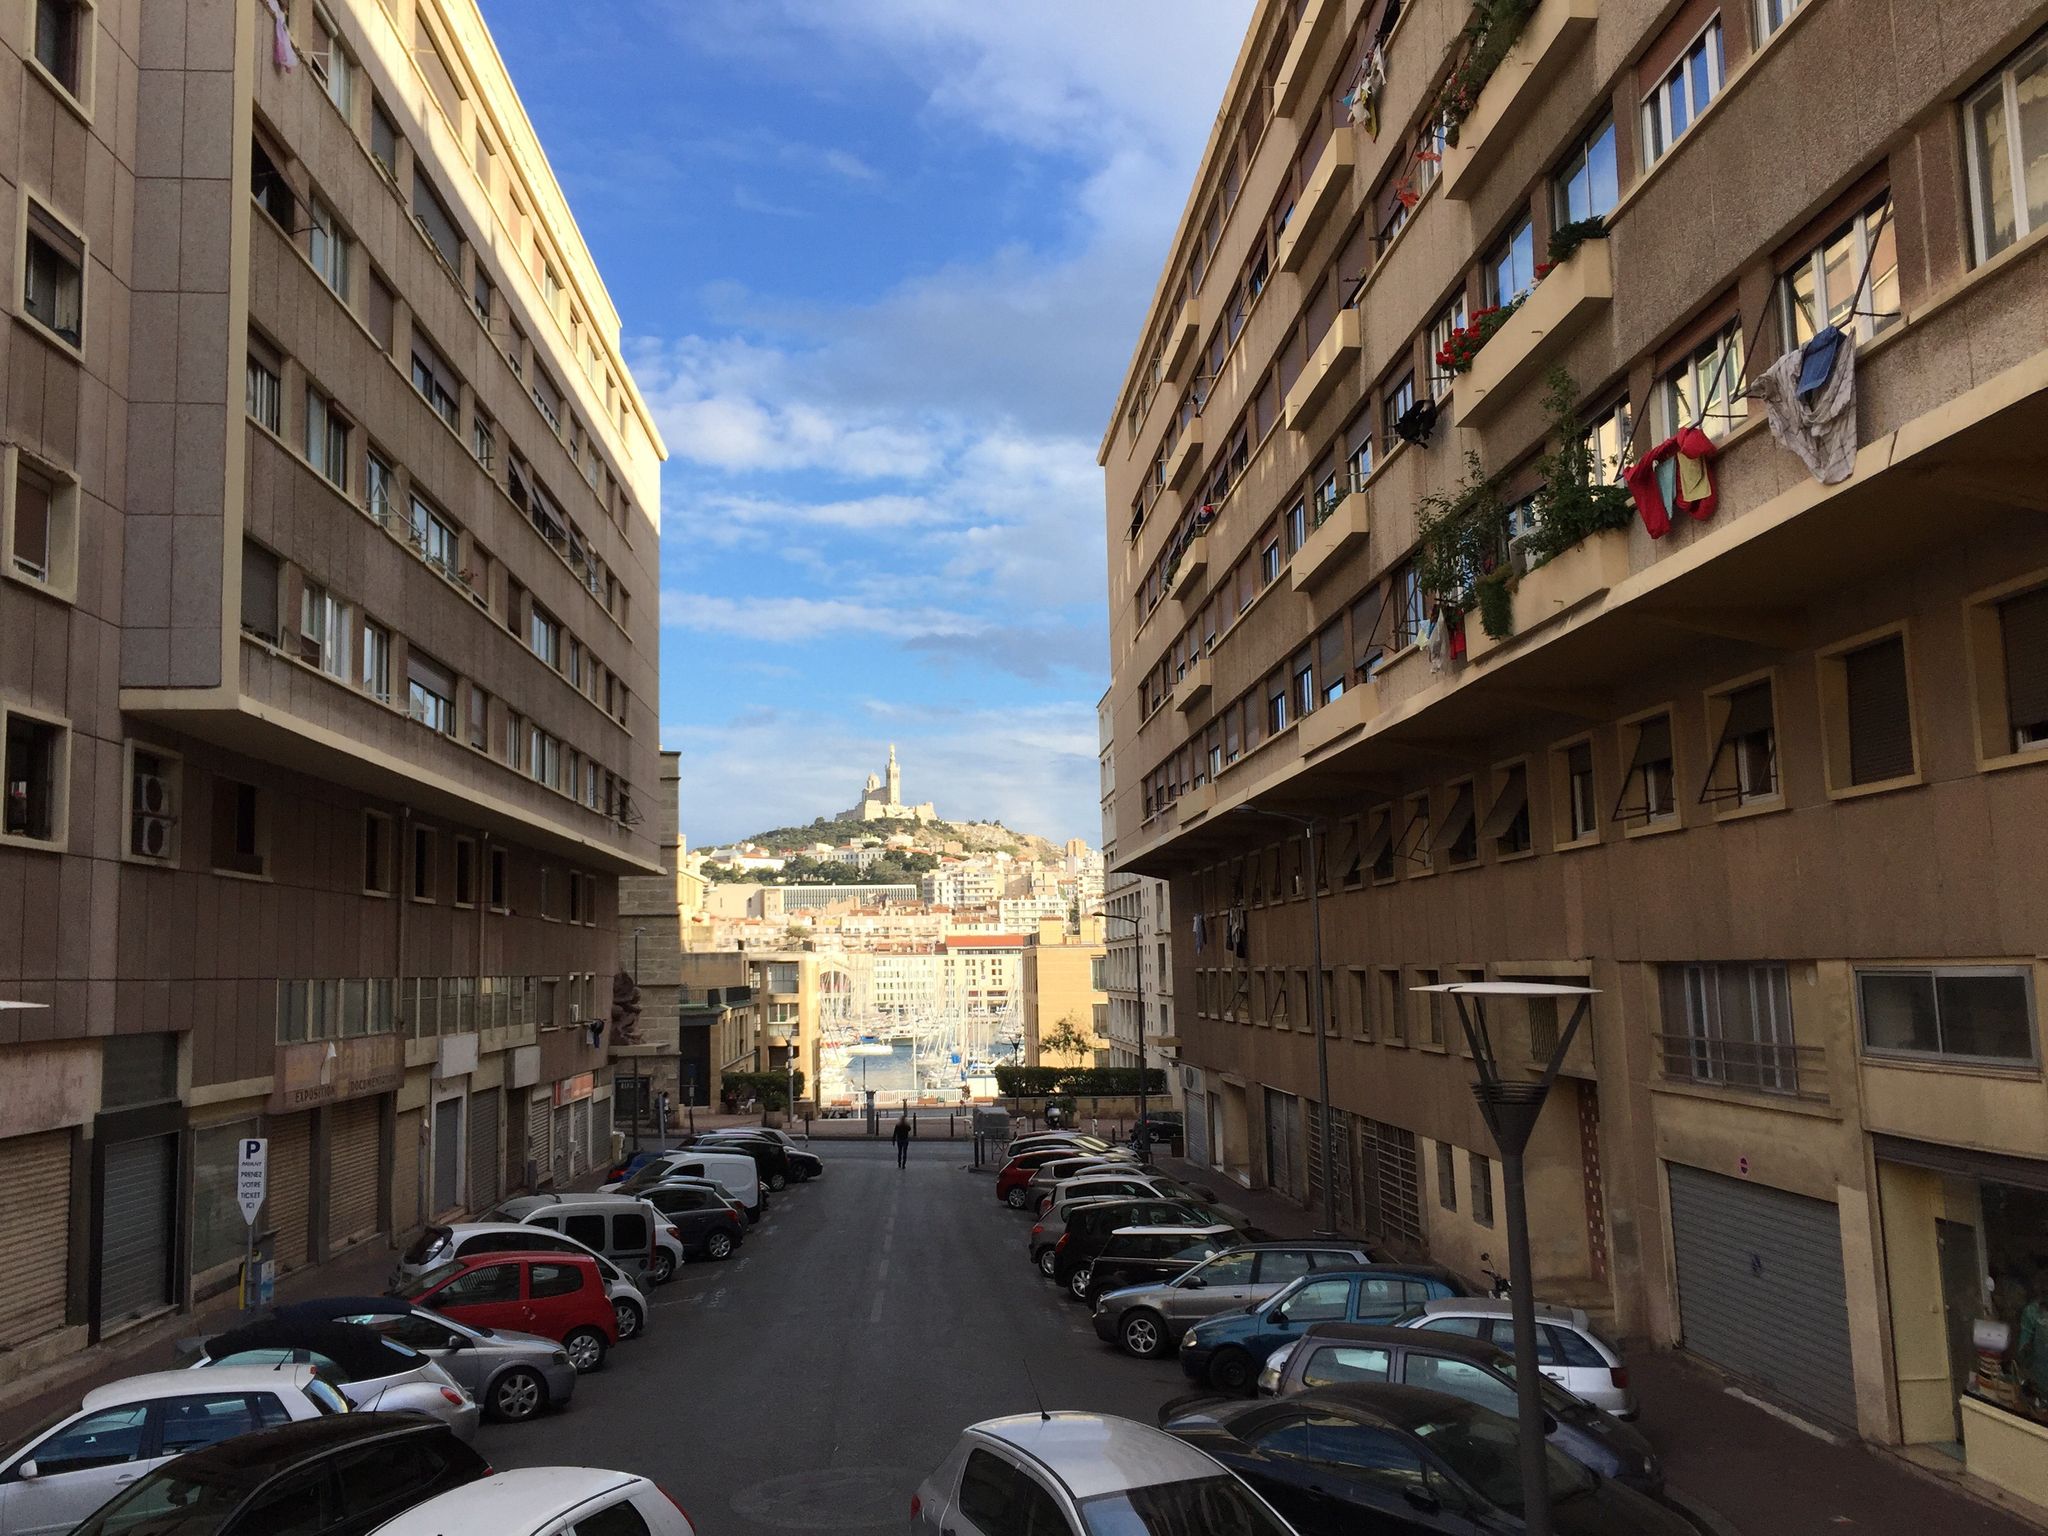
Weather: clear
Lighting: day
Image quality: good
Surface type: driving surface
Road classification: steps, residential, pedestrian
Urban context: urban centre
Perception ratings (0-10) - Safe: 5.69, Lively: 8.81, Beautiful: 4.55, Boring: 1.07, Depressing: 4.2, Wealthy: 8.83